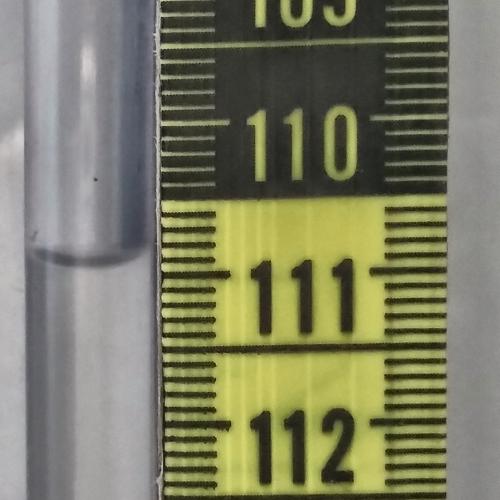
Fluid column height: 110.9 cm